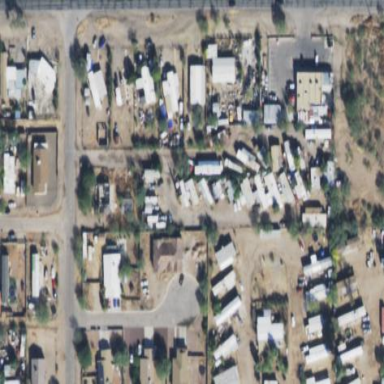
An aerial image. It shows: Residential area known as trailer park.